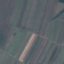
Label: AnnualCrop